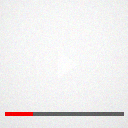
Screen state: on